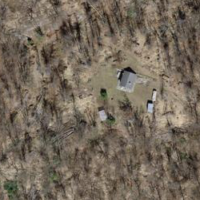
EUNIS habitat code: 41
Species observed at this site:
Vanessa cardui
Actinidia chinensis